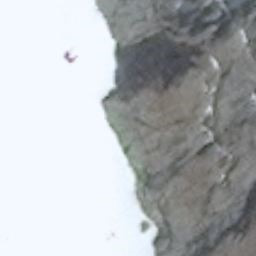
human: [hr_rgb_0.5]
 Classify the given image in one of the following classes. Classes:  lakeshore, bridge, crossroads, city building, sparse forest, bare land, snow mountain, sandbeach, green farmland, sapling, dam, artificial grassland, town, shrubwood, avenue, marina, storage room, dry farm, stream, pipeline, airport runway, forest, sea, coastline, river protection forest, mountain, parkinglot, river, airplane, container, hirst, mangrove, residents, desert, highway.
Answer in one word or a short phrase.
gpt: snow mountain